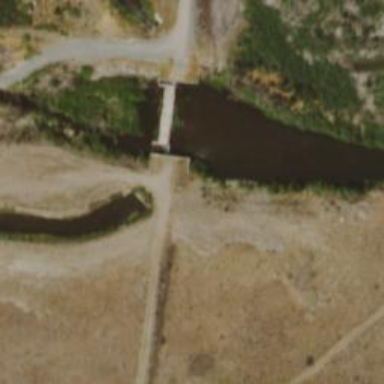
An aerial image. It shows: Canal passing through tunnel.